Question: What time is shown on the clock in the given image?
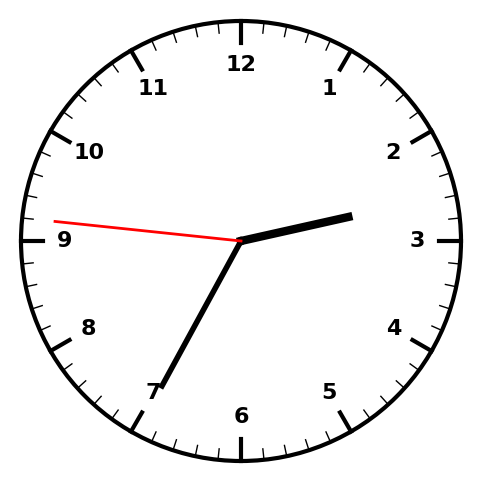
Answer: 02:34:46